【题型】解答题　【知识点】　【难度】easy
某芯片代工厂生产甲、乙两种型号的芯片，为了解芯片的某项指标，从这两种芯片中各抽取 100 件进行检测，获得该项指标的频率分布直方图，如图所示：

假设数据在组内均匀分布，以样本估计总体，以事件发生的频率作为相应事件发生的概率。

(1) 求频率分布直方图中 $x$ 的值并估计乙型芯片该项指标的平均值（同一组中的数据用该组区间的中点值为代表）；

(2) 已知甲型芯片指标在 $[80,100)$ 为航天级芯片，乙型芯片指标在 $[60,70)$ 为航天级芯片。现分别采用分层抽样的方式，从甲型芯片指标在 $[70,90)$ 内取 2 件，乙型芯片指标在 $[50,70)$ 内取 4 件，再从这 6 件中任取 2 件，求至少有一件为航天级芯片的概率。
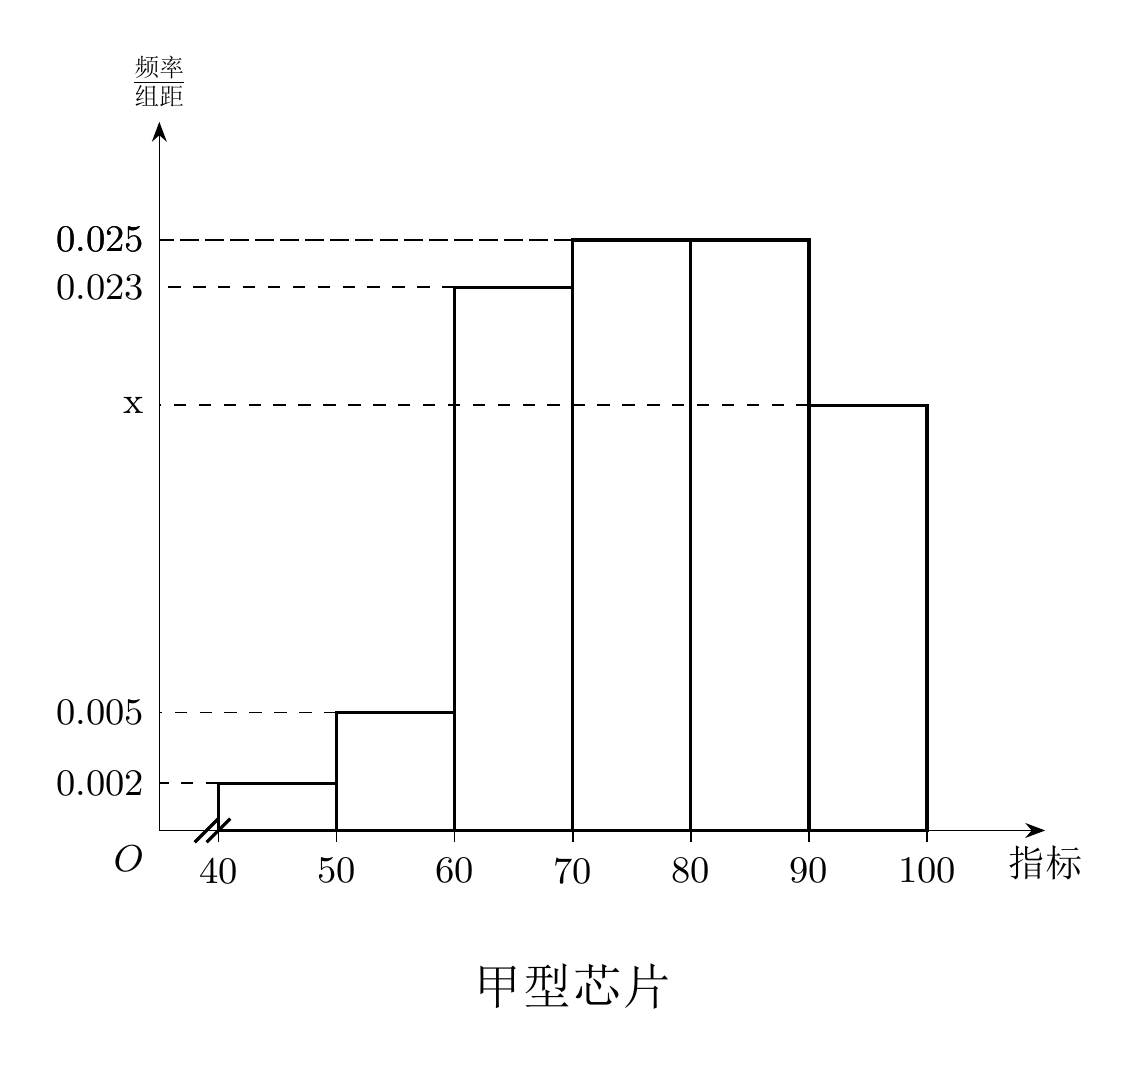
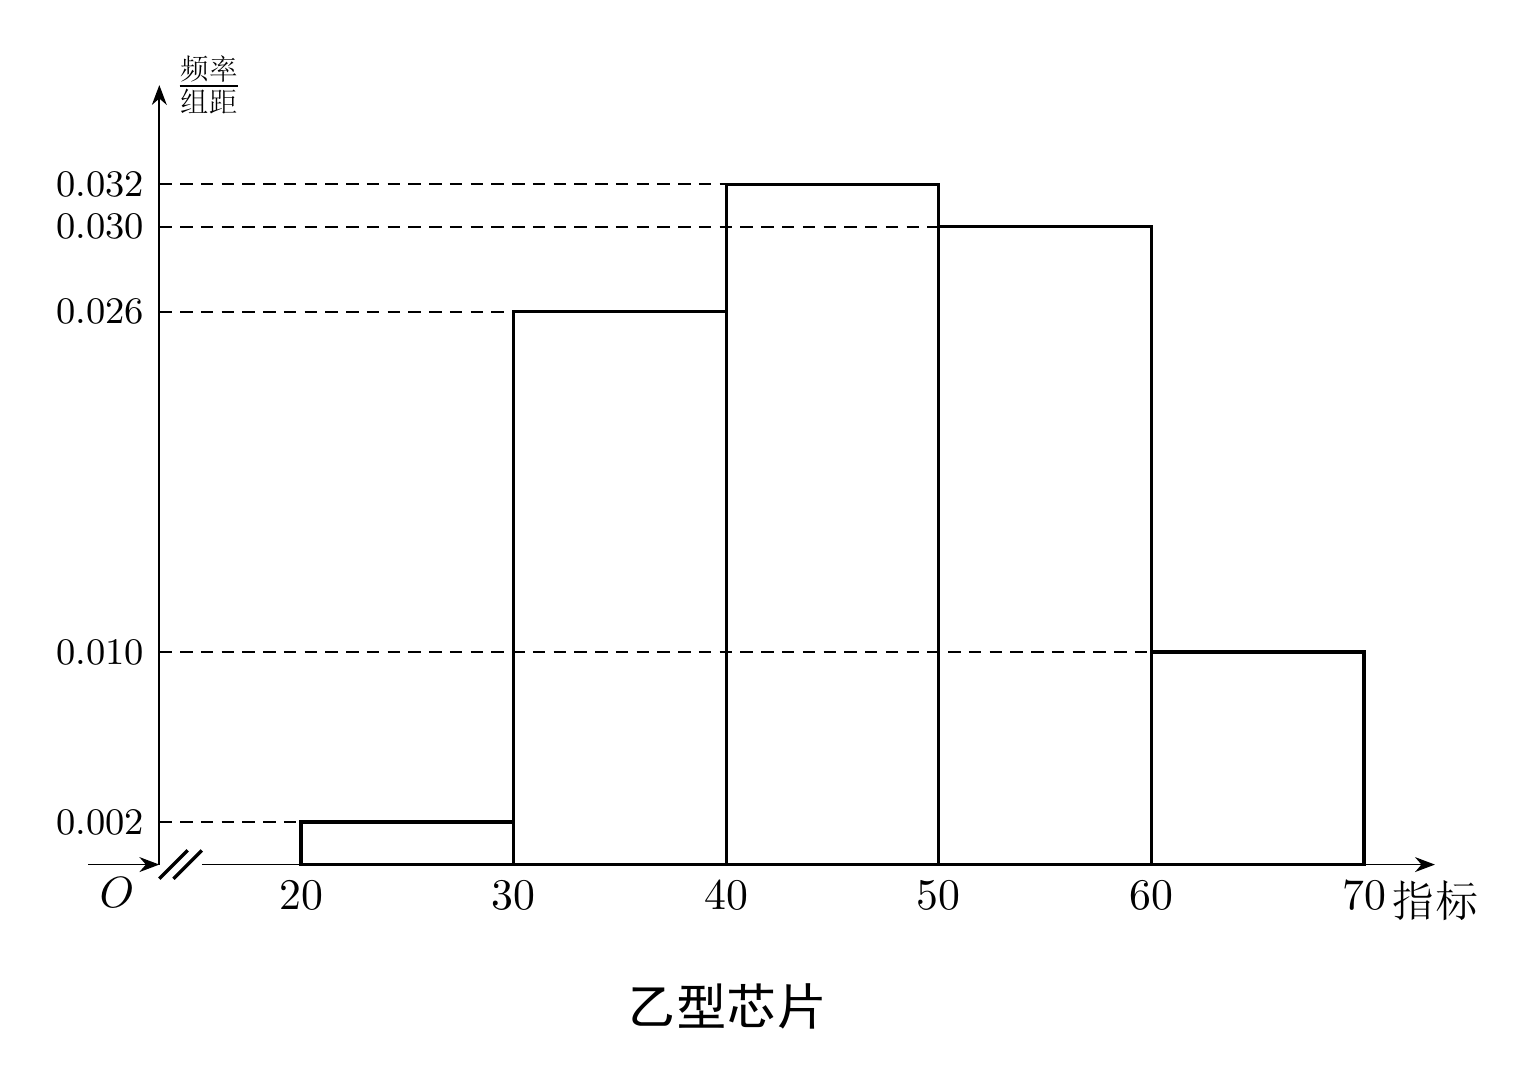
【解答】
【答案】(1) $x = 0.020$，$\bar{x} = 47$。

(2) $P(E) = \dfrac{3}{5}$。

【知识点】由频率分布直方图估计平均数、计算古典概型问题的概率、频率分布直方图的实际应用

【分析】（1）由频率和为 1 求出 $x$ 的值，根据平均数公式求出平均值。

（2）根据条件列举样本容量和样本点的方法，列式求解。

【详解】（1）由题意得 $10 \times (0.002 + 0.005 + 0.023 + 0.025 + 0.025 + x) = 1$，解得 $x = 0.020$。

由频率分布直方图得乙型芯片该项指标的平均值：
$$
\bar{x} = (25 \times 0.002 + 35 \times 0.026 + 45 \times 0.032 + 55 \times 0.030 + 65 \times 0.010) \times 10 = 47.
$$

（2）根据分层抽样得，来自甲型芯片指标在 $[70,80)$ 和 $[80,90)$ 的各 1 件，分别记为 A 和 B，
来自乙型芯片指标在 $[50,60)$ 和 $[60,70)$ 分别为 3 件和 1 件，分别记为 $C_1$，$C_2$，$C_3$ 和 $D$，

从中任取 2 件，样本空间可记为
$$
\Omega = \{(A,B), (A,C_1), (A,C_2), (A,C_3), (A,D), (B,C_1), (B,C_2), (B,C_3), (B,D), (C_1,C_2), (C_1,C_3), (C_1,D), (C_2,C_3), (C_2,D), (C_3,D)\}
$$
共 15 个，

记事件 $E$：至少有一件为航天级芯片，则
$$
E = \{(A,B), (A,D), (B,C_1), (B,C_2), (B,C_3), (B,D), (C_1,D), (C_2,D), (C_3,D)\}
$$
共 9 个，

所以 $P(E) = \dfrac{9}{15} = \dfrac{3}{5}$。